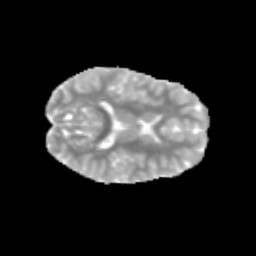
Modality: MD
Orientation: axial
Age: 10
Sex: female
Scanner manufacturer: siemens
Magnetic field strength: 3 T
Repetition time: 3.8 s
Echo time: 0.07 s